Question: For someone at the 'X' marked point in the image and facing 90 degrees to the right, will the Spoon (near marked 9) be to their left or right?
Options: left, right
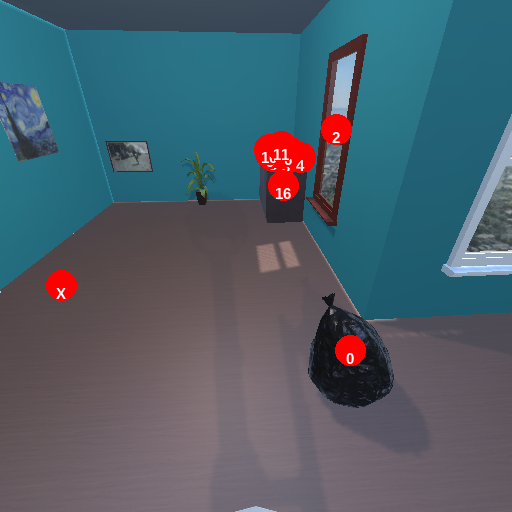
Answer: left